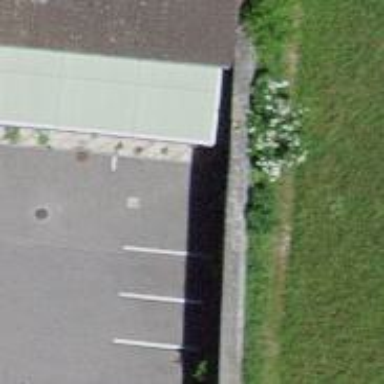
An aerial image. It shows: Wall barrier.